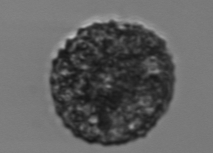
Label: Vicicitus_globosus